Question: I'm running Wordpress with HHVM + nginx and wonder, why Wordpress can't create files and isn't allowed to write to directories, even if they are at CHMOD 777.
I'm using W3 Total Cache Plugin and get this message:

But 'wp-content' is at 777 (for testing purposes). Whats wrong with the server configuration?
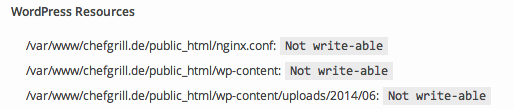
Answer: Nginx need nginx usergroup permission not apache permission.
Nginx does not have permission to write. So give correct permission.
Here is correct command.
'''
chown -R nginx:nginx /var/www/chefgrill.de
'''
This will allow nginx to write.